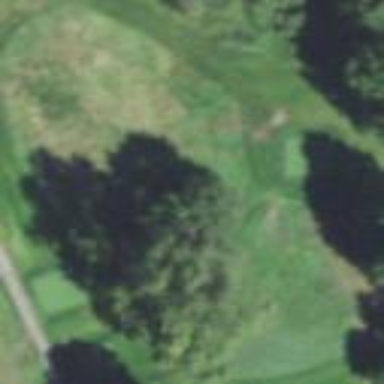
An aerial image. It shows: Area of rough grass used for golf.